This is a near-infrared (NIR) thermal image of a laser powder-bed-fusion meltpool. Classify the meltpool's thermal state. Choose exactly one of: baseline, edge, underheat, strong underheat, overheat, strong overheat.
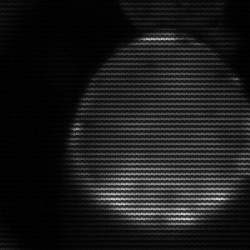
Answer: edge